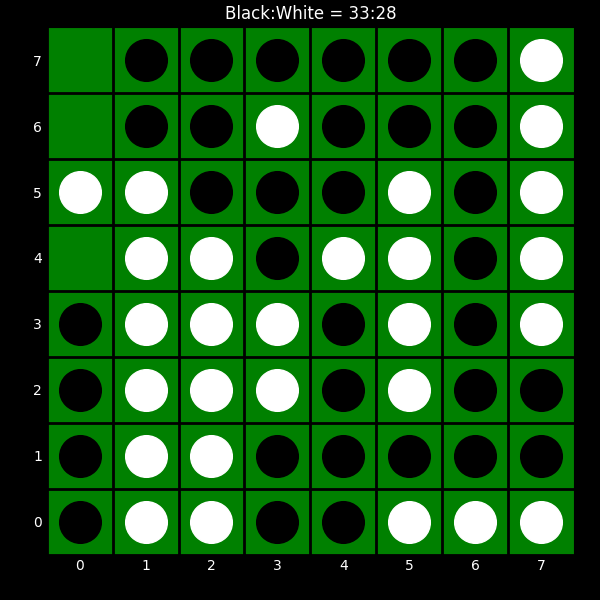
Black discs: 33
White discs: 28